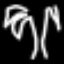
Label: palm tree